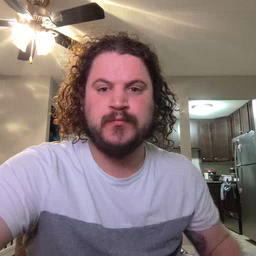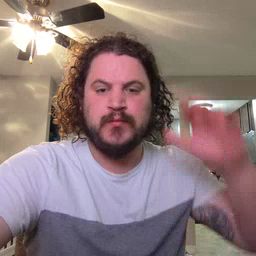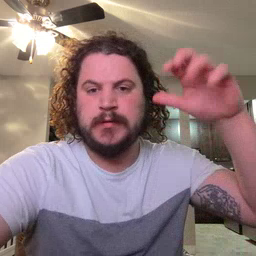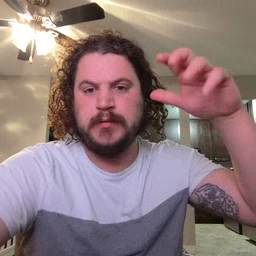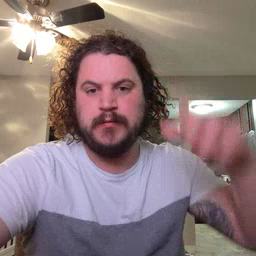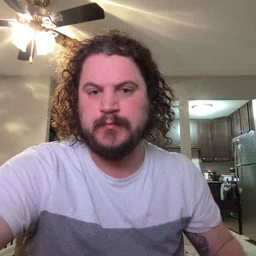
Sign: rain